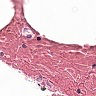
Metastatic tissue present: no